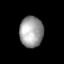
Tissue: skin
Cell type: T cells
Senescence score: 0.7437
Nuclear area (px): 712
Mean DAPI intensity: 158.058